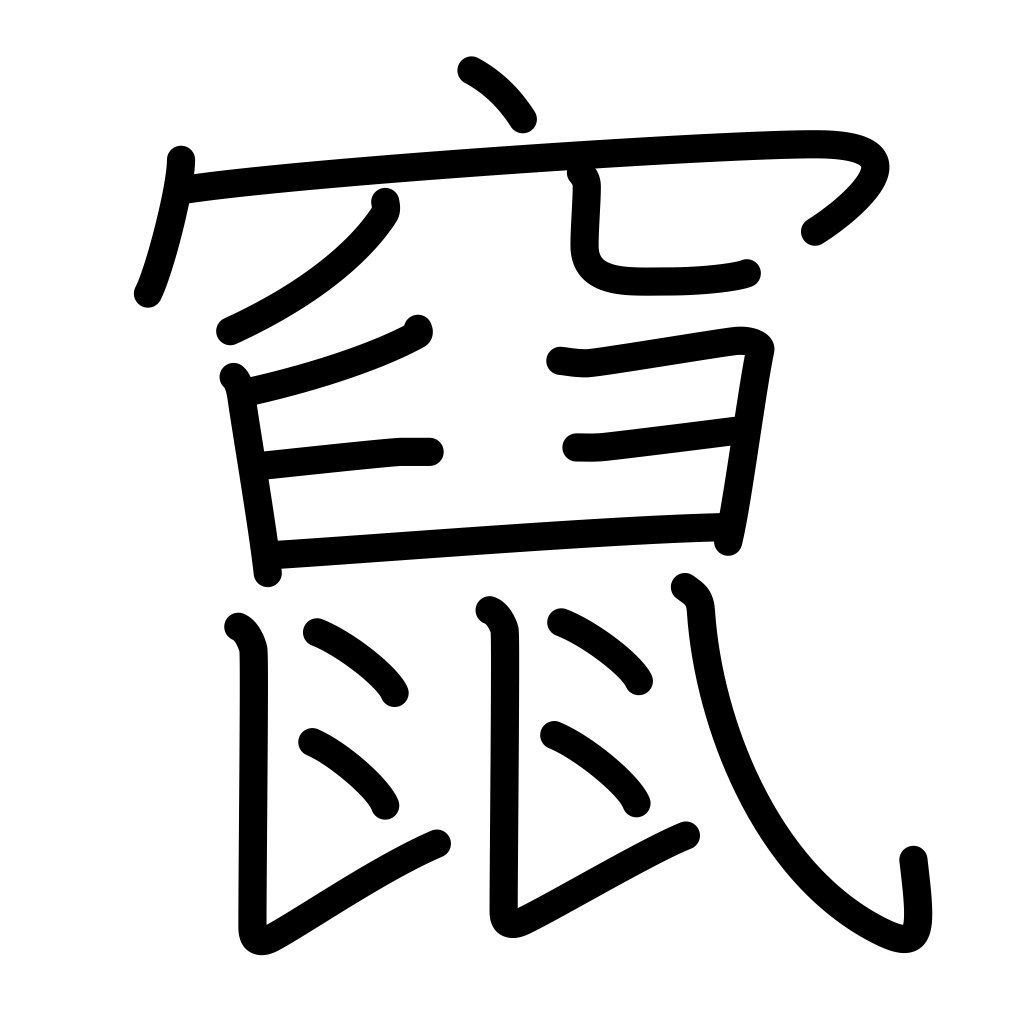
Meaning: flee